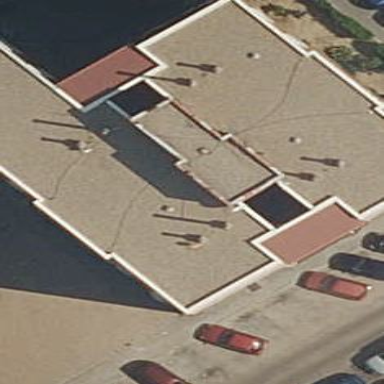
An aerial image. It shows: Residential building.